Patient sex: M
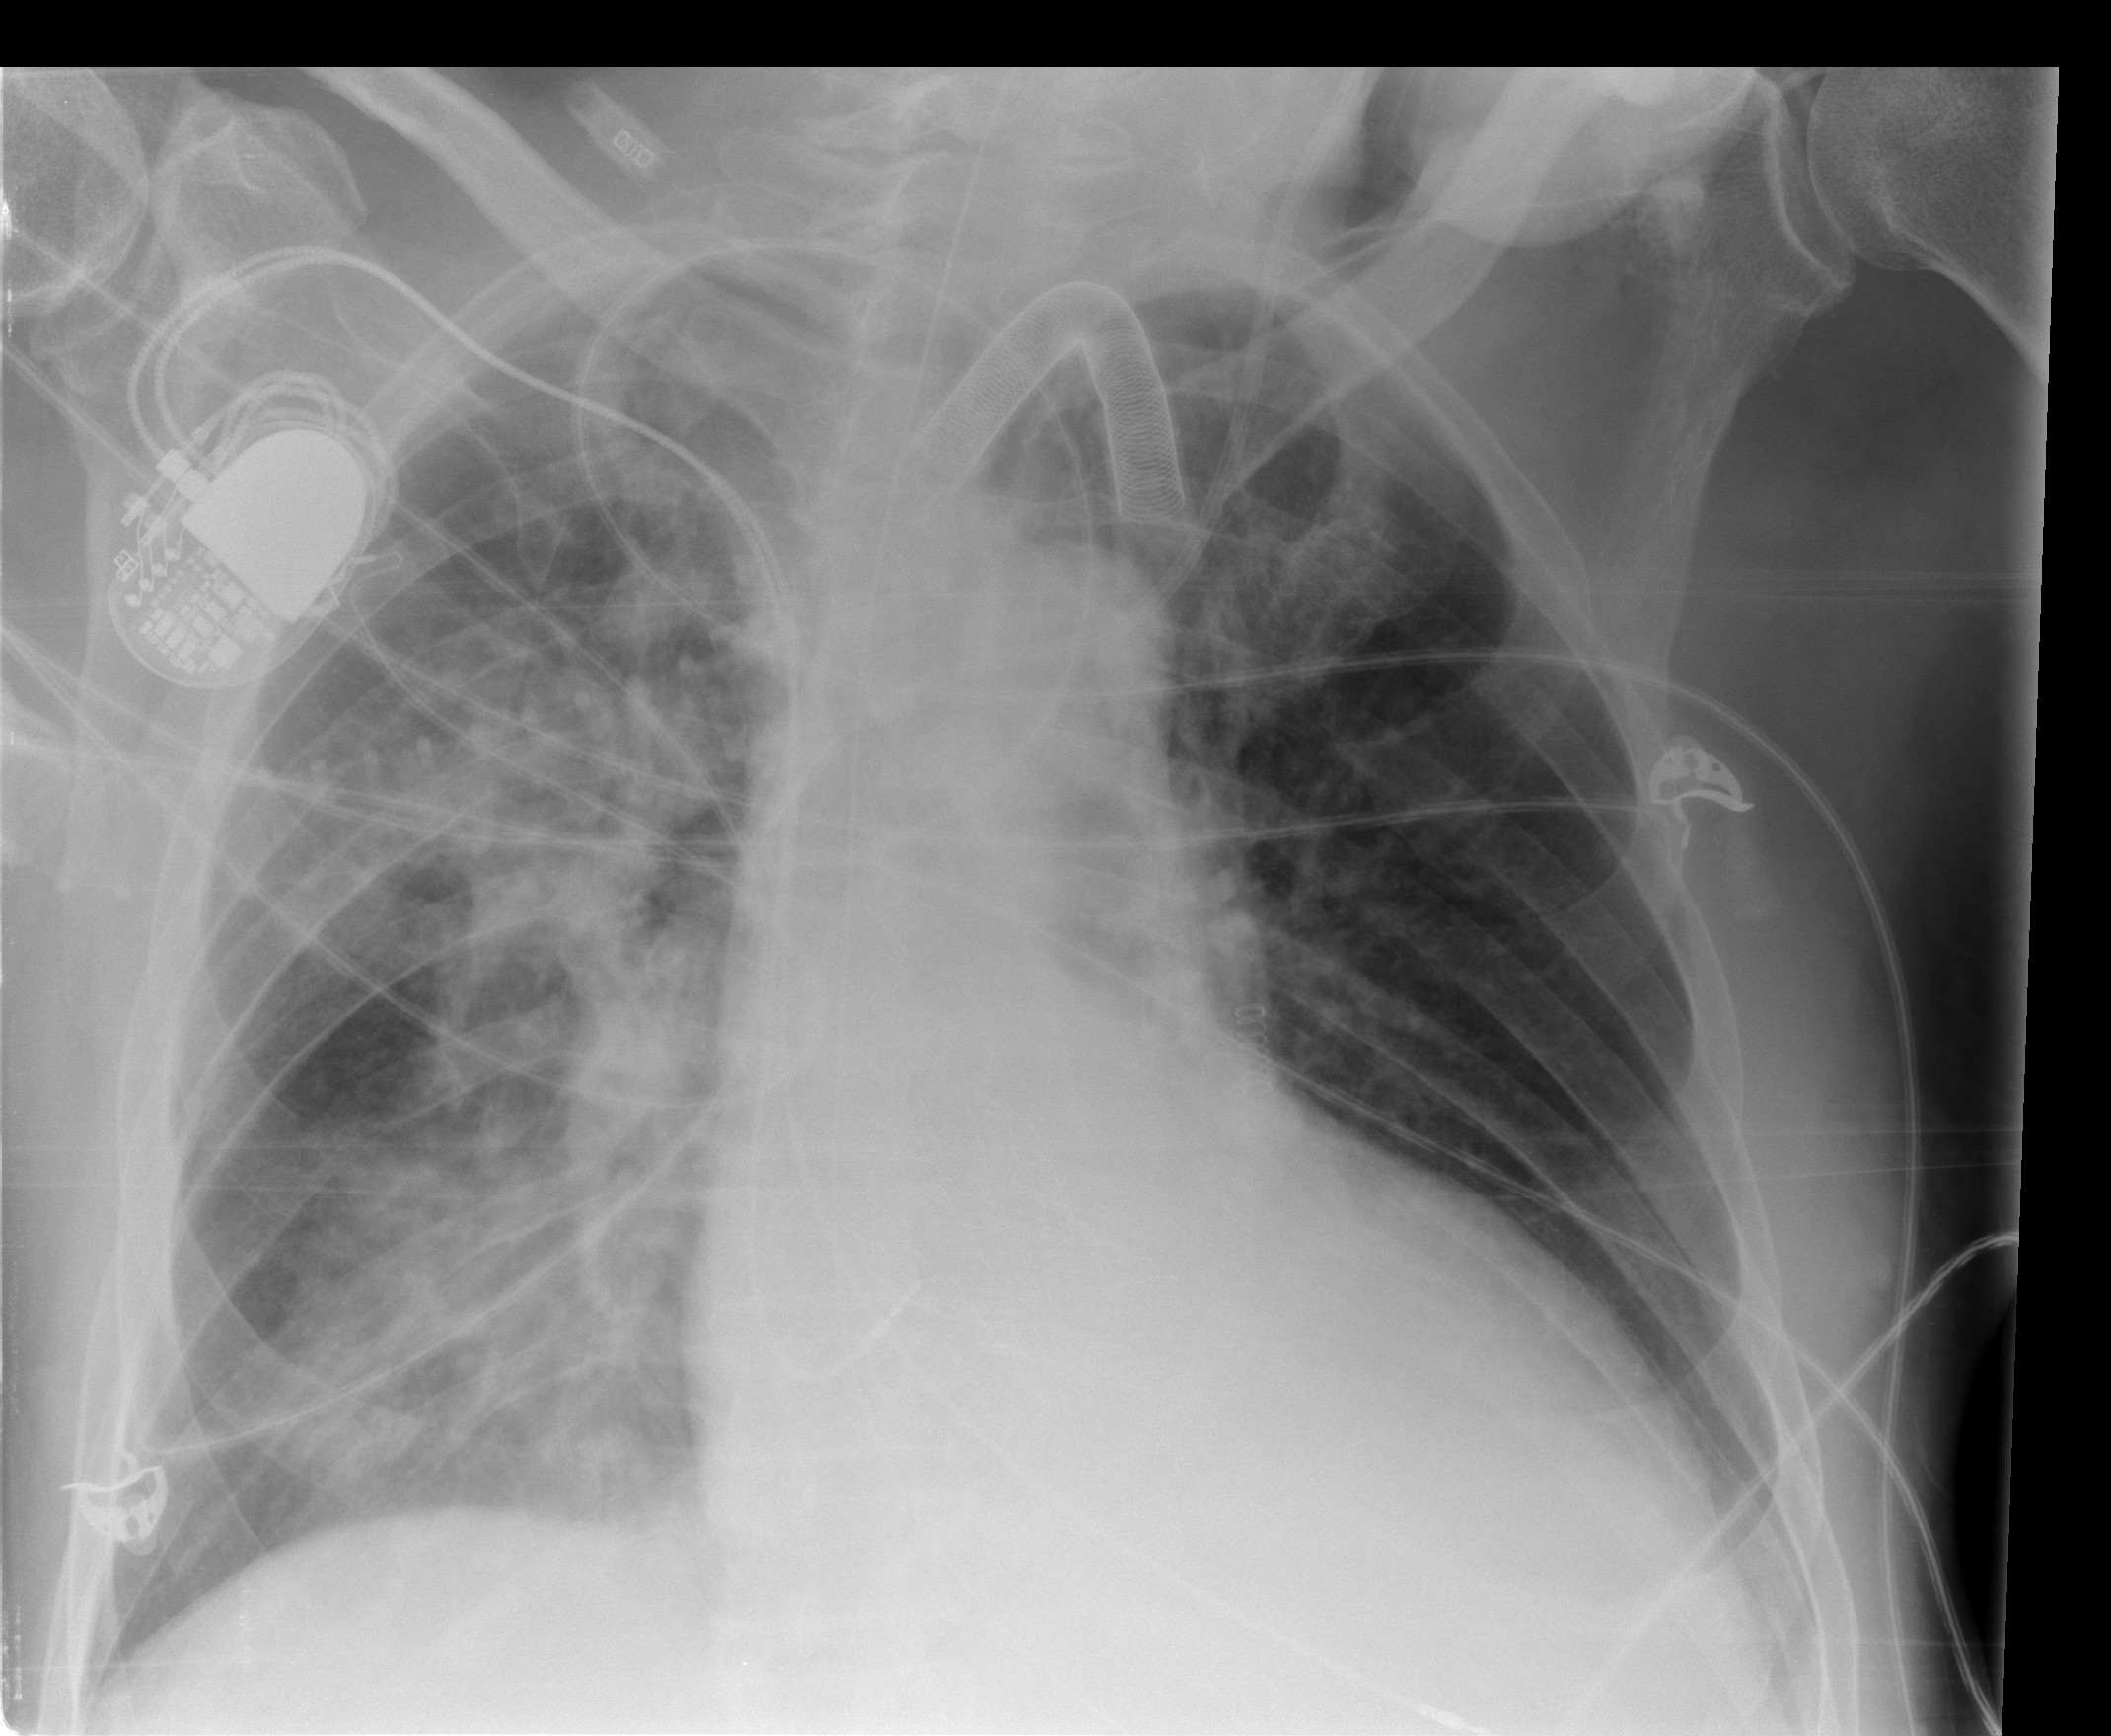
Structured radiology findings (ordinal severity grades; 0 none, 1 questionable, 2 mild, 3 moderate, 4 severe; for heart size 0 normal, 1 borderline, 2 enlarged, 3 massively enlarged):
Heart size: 2
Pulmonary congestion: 2
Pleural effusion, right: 0
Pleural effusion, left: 1
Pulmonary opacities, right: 3
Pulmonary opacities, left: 2
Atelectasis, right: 2
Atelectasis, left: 1